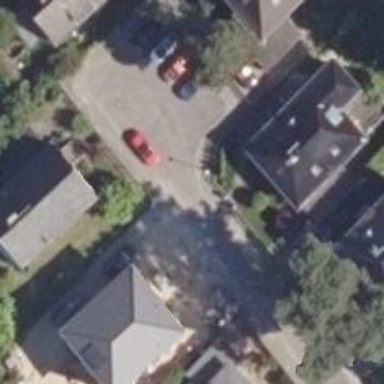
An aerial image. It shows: Residential road.